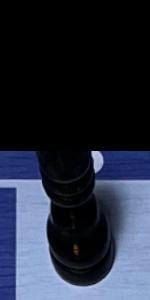
Label: Bishop_Black